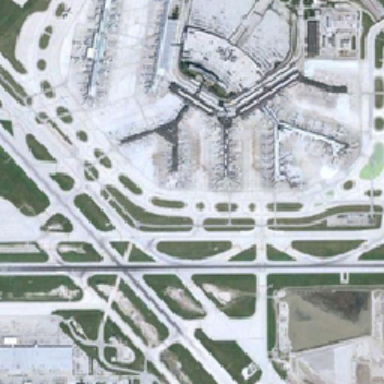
Several aeroplanes are on the parking apron which is located between terminal building and weblike flight paths .